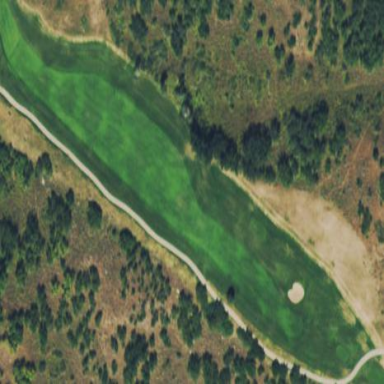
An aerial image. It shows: Area with grass used as rough in golf course.